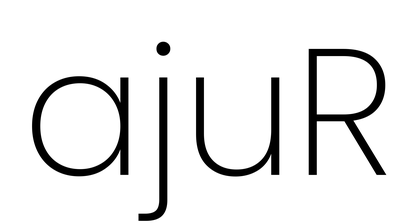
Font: Poppins-ExtraLight